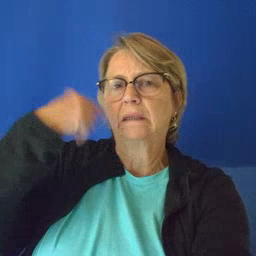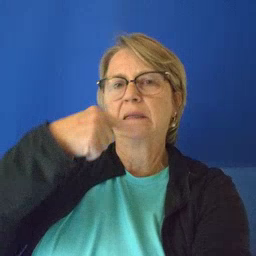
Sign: face